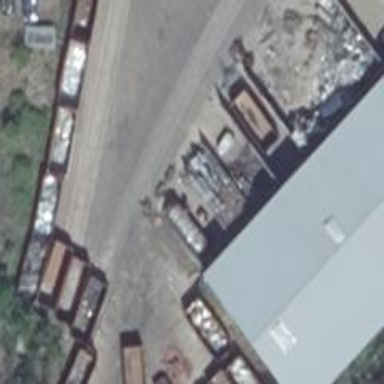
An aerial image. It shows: Abandoned railway yard.